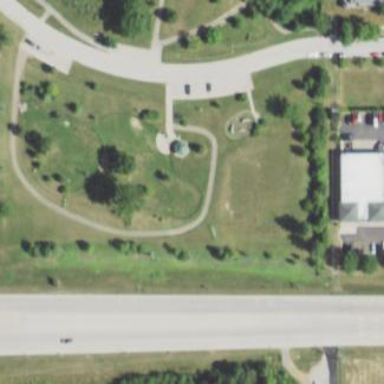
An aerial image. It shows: Fenced dog park area for leisure land.